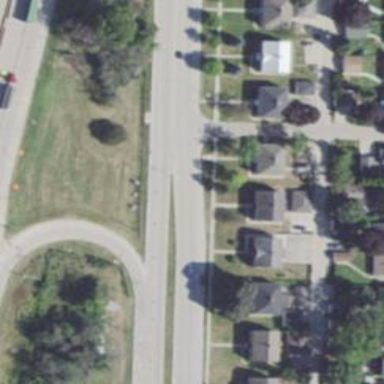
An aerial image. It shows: Secondary road with separate sidewalk.